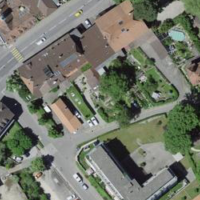
EUNIS habitat code: 54
Species observed at this site:
Chelidonium majus